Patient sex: M
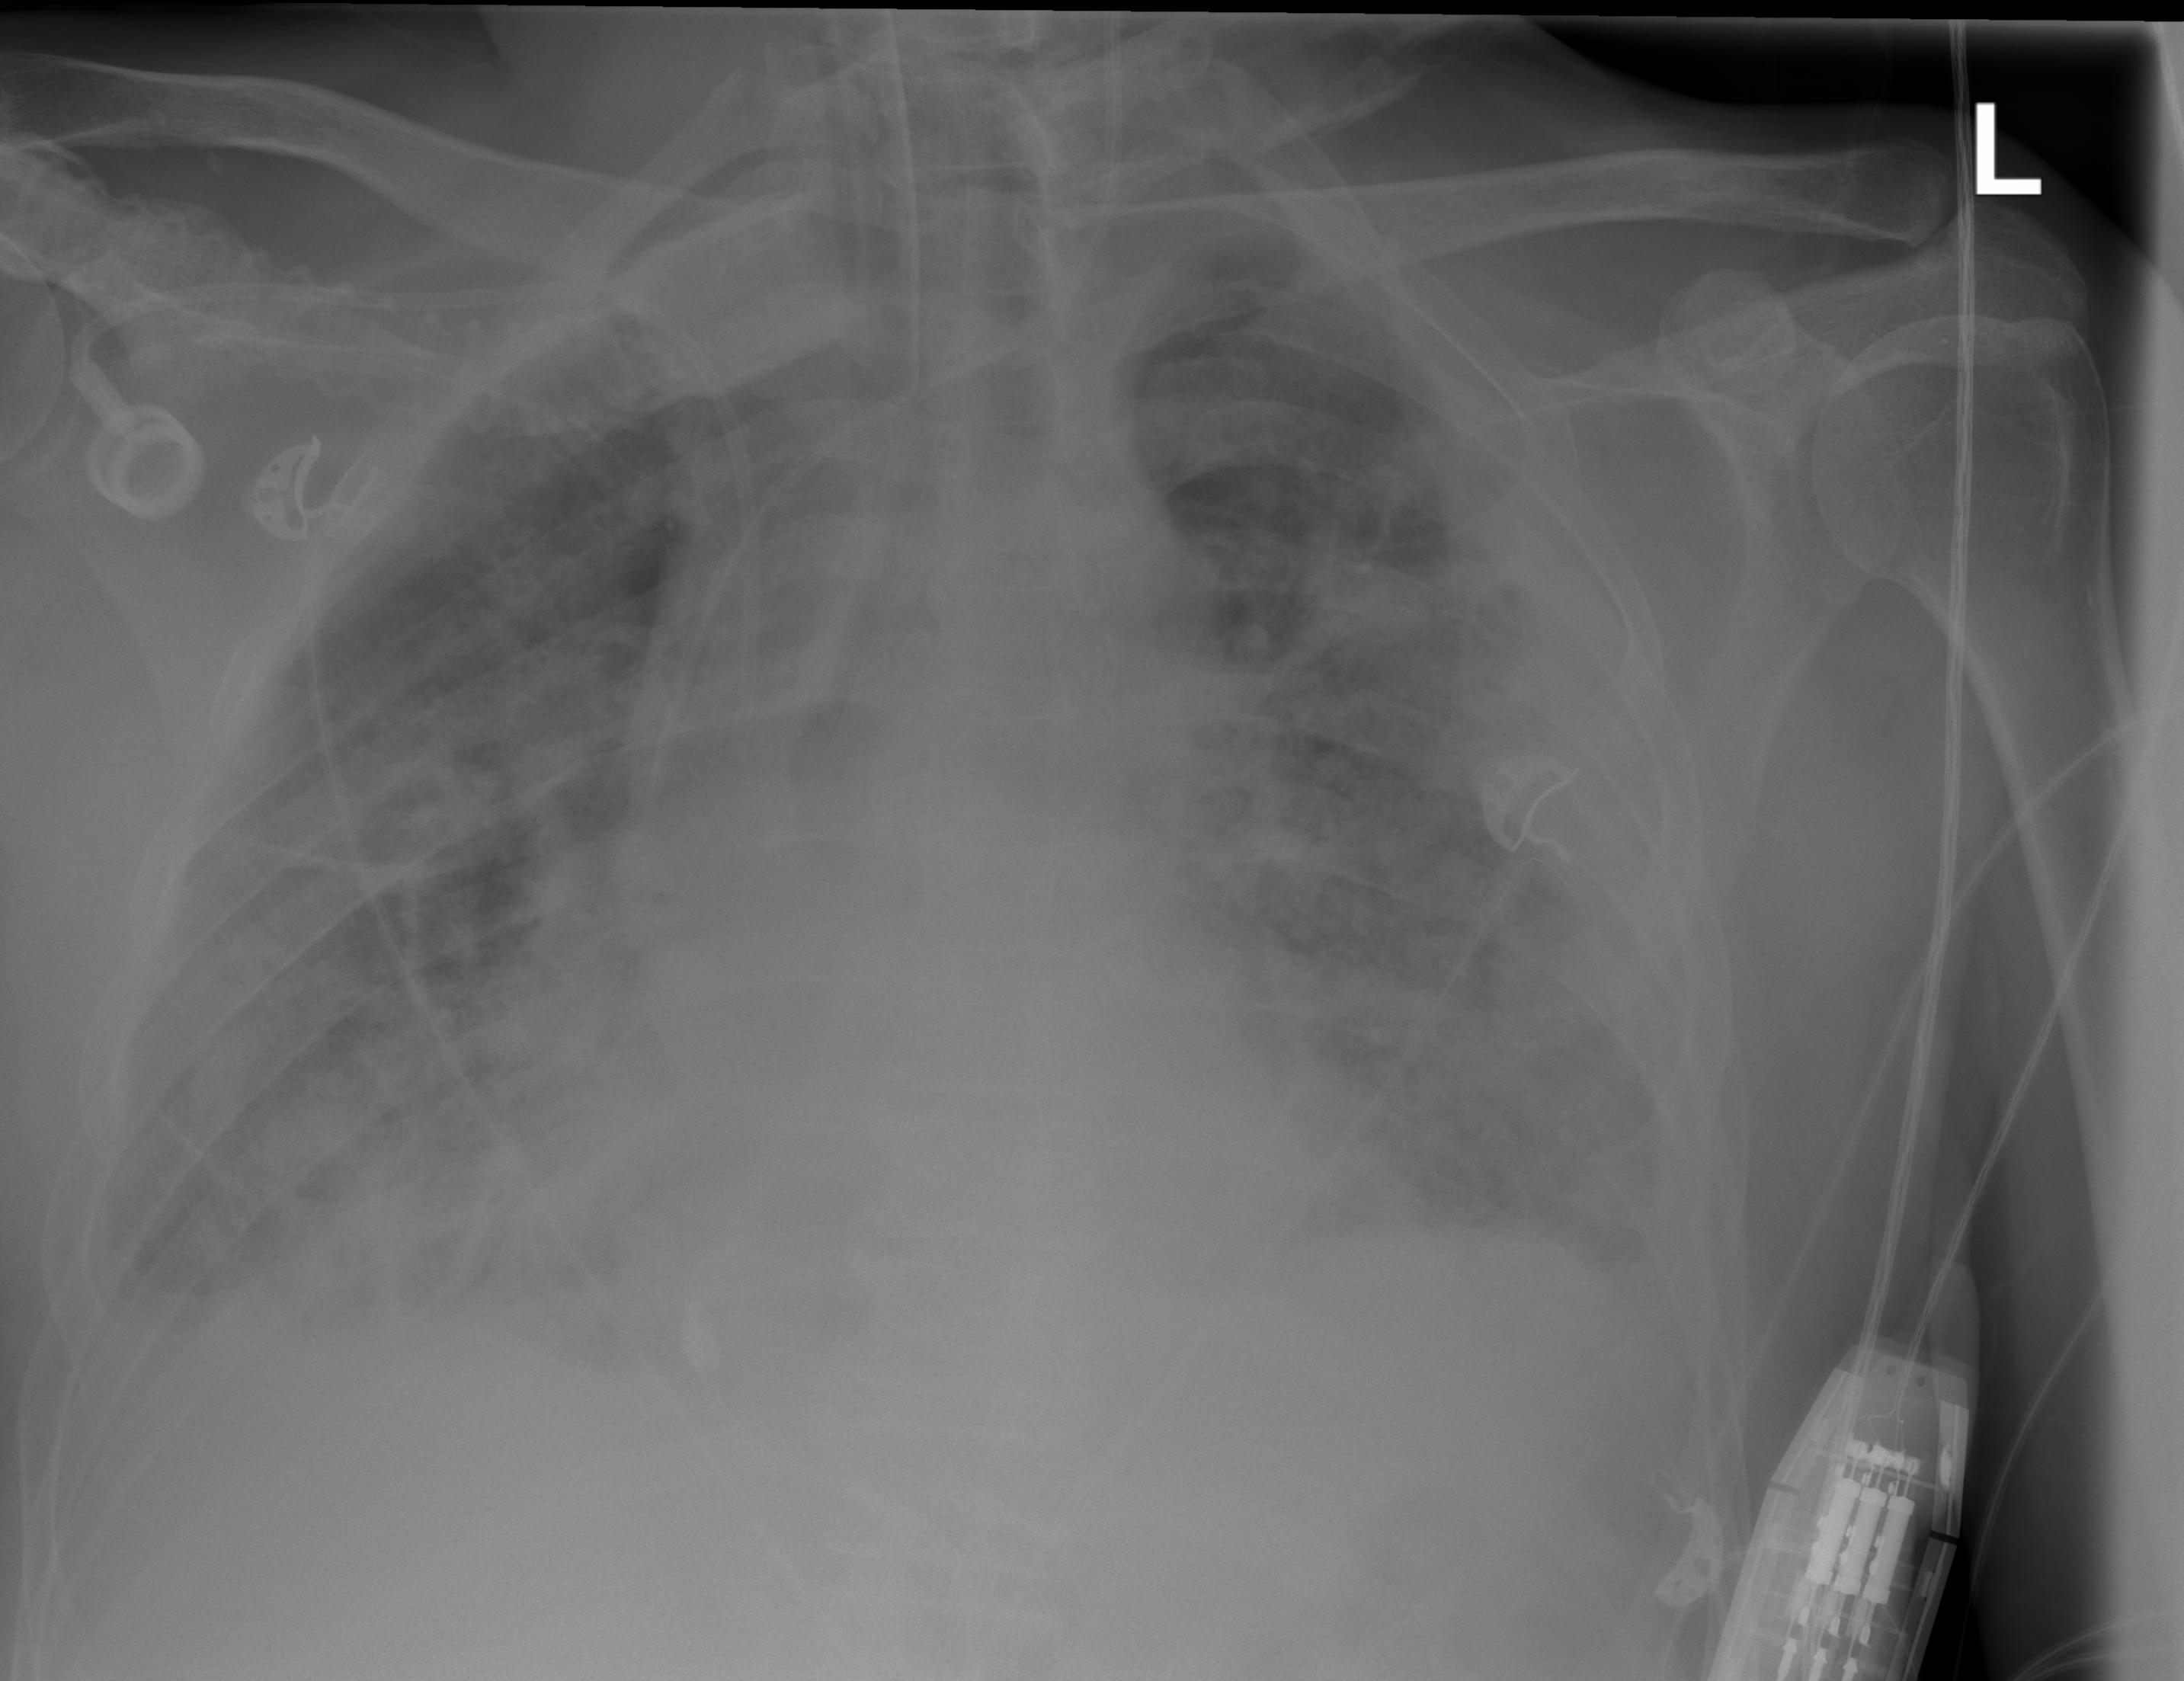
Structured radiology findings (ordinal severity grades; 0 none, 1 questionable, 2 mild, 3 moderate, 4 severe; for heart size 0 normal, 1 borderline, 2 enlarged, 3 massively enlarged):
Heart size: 2
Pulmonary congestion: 2
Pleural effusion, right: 2
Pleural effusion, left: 2
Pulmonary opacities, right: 3
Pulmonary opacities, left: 3
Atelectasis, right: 2
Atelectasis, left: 2